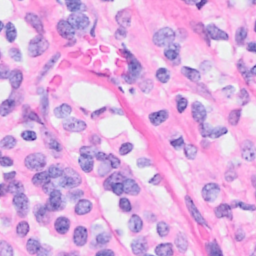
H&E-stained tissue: Breast